Interaction volume radius: 5 \u00c5
Interaction volume height: 15 \u00c5
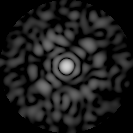
Disorder parameter: 0.8282